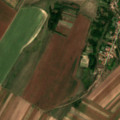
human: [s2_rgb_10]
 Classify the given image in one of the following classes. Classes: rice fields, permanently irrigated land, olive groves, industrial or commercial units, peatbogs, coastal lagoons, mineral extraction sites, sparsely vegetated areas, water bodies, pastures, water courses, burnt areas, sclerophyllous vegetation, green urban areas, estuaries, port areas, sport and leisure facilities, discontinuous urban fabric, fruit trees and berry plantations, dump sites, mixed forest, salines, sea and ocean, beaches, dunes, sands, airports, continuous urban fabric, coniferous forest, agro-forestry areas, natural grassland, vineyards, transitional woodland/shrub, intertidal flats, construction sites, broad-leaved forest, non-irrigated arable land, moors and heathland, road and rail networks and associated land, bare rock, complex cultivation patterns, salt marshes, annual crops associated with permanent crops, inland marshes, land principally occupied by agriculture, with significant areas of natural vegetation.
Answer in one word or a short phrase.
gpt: discontinuous urban fabric, non-irrigated arable land, pastures, land principally occupied by agriculture, with significant areas of natural vegetation, transitional woodland/shrub